Question: My table and data looks like this: This data is being mine from Archive.

I am using 'ROW_NUMBER() OVER(PARTITION BY Values)' to get a single row. However, I would like to add a 'CONSTRAINT' to the table to prevent duplicate inserts.
Because the data is Many to Many business rule, I figure I can either use a 'Composite Key' comprising the 'UserID' and all 4 additional columns.
I am looking at the following three options:
1. Should I use a CONSTRAINT comprising of all the columns below
2. Use a composite key comprising of the columns
3. Add a unique column (Clustered Index) and then use constraint on the rest of the columns.
However, using a composite I am still able to insert duplicate rows.
What is the better approach here?
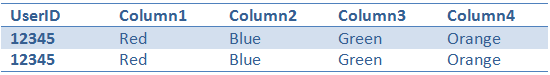
Answer: A primary key with a unique constraint should be a good way to go.
You should definitely add a new column to serve as a primary key. An identity column would be fine. Something like:
'''
ALTER TABLE table_1
ADD id INT IDENTITY;
ALTER TABLE table_1
ADD CONSTRAINT PK_table_1
PRIMARY KEY(id);
'''
The reason for this is that it makes it easier to trace the row as an individual entity so you can more easily perform updates and deletes. Plus, it's useful for 3rd normal form.
The primary key does not have to be a clustered index, btw. Although a clustered index is created automatically by default for a primary key in SQL Server if there is not already a clustered index on the table.
Once you have a primary key, you can use a UNIQUE constraint for the other columns. That's assuming that you are OK with the default system error messages. If you need error messages more customized to your needs you will want to use an INSTEAD OF TRIGGER.
I would avoid a clustered, unique index with all the columns. That will cause a lot of fragmentation and disk IO when you are inserting new records. A non-clustered unique index would be OK, but then you've basically got a constraint at that point.